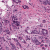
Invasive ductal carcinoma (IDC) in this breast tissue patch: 1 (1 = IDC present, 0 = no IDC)